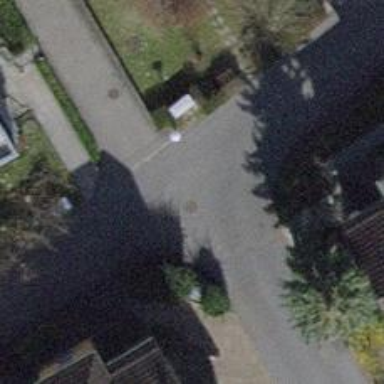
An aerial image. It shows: Residential road.